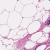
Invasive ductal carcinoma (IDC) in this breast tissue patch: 0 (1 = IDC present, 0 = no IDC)